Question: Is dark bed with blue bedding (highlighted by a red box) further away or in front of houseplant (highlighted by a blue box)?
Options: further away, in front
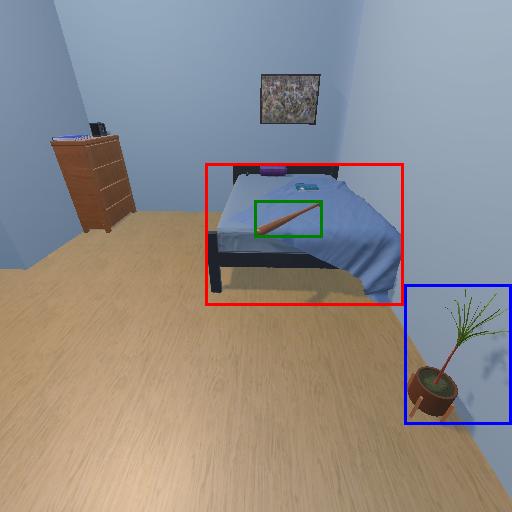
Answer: further away